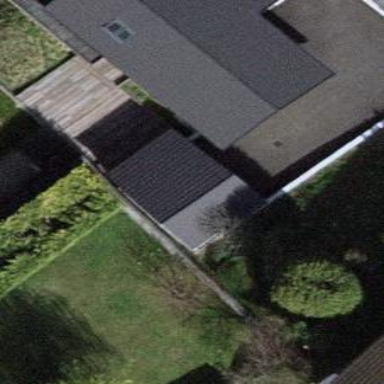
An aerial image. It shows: Carport structure.